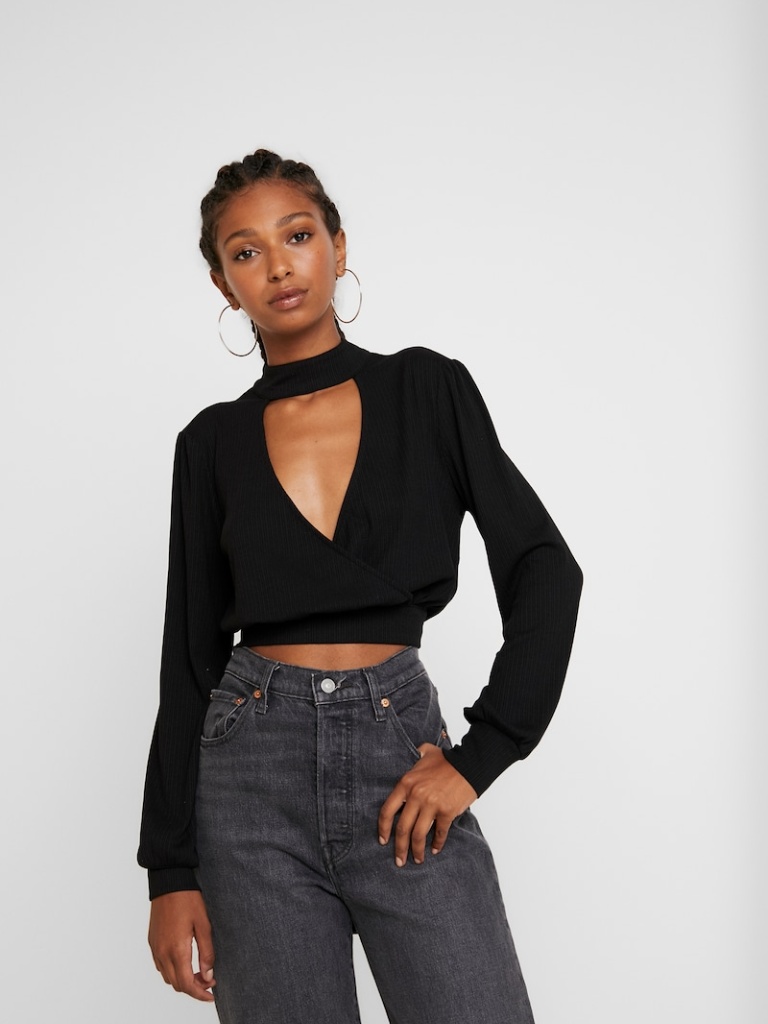
knit tight a long-sleeved with the sleeves down cropped length Untucked v-neck blouse